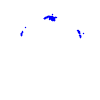
Particle: proton